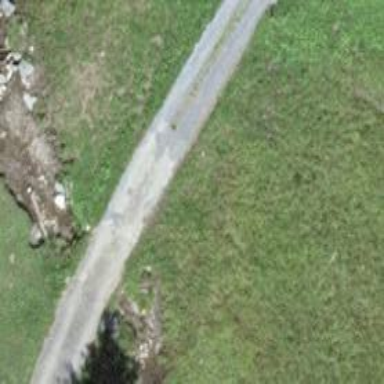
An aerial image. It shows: Dirt track road.